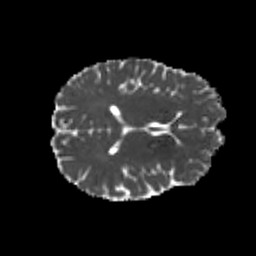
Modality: MD
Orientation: axial
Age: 23
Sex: male
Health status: healthy
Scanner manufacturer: philips
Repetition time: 7.391 s
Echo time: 0.08599 s